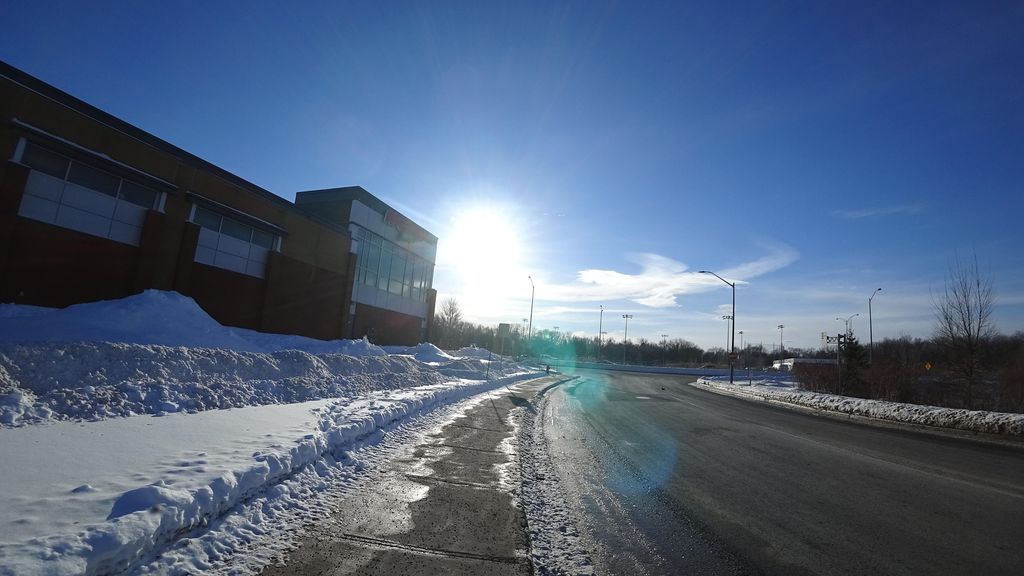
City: quebec_city